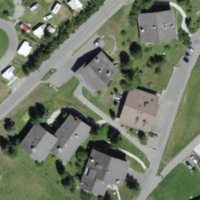
EUNIS habitat code: 54
Species observed at this site:
Grus grus